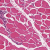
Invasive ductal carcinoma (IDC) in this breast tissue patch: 0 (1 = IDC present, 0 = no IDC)